Question: I'm trying to style individual table cells in an JavaFX2 'TableView' (to indicate that a table cell value is changed, contains an error, etc). To achieve this, I have created a custom 'TableCell' that sets the proper CSS class, based on it's content.
This works to some degree, but the problem is that I now lose all effects, the hover, the selection color gradient etc. (i.e. the pseudo classes).
I've read <URL>. If you can explain why, and provide a solution, I'd be happy to accept that.
I've also seen <URL>.
Below is an SSCCE that demonstrates the issue.
Screen shot (this looks like what I want, except the hover and selection doesn't work):

TableViewSample.java (based on <URL>:
'''
import javafx.application.Application;
import javafx.beans.property.SimpleStringProperty;
import javafx.collections.FXCollections;
import javafx.collections.ObservableList;
import javafx.geometry.Insets;
import javafx.scene.Group;
import javafx.scene.Scene;
import javafx.scene.control.Label;
import javafx.scene.control.SelectionMode;
import javafx.scene.control.TableCell;
import javafx.scene.control.TableColumn;
import javafx.scene.control.TableView;
import javafx.scene.control.cell.PropertyValueFactory;
import javafx.scene.layout.VBox;
import javafx.scene.text.Font;
import javafx.stage.Stage;
import javafx.util.Callback;
public class TableViewSample extends Application {
public static final String CSS_ORIGINAL = "cell-renderer-original";
public static final String CSS_CHANGED = "cell-renderer-changed";
public static final String CSS_ERROR = "cell-renderer-error";
public static final String CSS_ERROR_AND_CHANGED = "cell-renderer-error-and-changed";
private TableView<Person> table = new TableView<>();
private final ObservableList<Person> data =
FXCollections.observableArrayList(
new Person("Jacob", "Smith", "jacob.smith@example.com"),
new Person("Isabella", "Johnson", "isabella.johnson@example.com"),
new Person("Ethan", "Williams", "ethan.williams@example.com"),
new Person("Emma", "Jones", "emma.jones@example.com"),
new Person("Michael", "Brown", "michael.brown@example.com")
);
public static void main(String[] args) {
launch(args);
}
@Override
public void start(Stage stage) {
Scene scene = new Scene(new Group());
stage.setTitle("Table View Sample");
stage.setWidth(450);
stage.setHeight(500);
Label label = new Label("Address Book");
label.setFont(new Font("Arial", 20));
table.setEditable(true);
// Cell selection only (I need this)
table.getSelectionModel().setCellSelectionEnabled(true);
table.getSelectionModel().setSelectionMode(SelectionMode.MULTIPLE);
TableColumn<Person, String> firstNameCol = new TableColumn<>("First Name");
firstNameCol.setMinWidth(100);
firstNameCol.setCellValueFactory(new PropertyValueFactory<Person, String>("firstName"));
TableColumn<Person, String> lastNameCol = new TableColumn<>("Last Name");
lastNameCol.setMinWidth(100);
lastNameCol.setCellValueFactory(new PropertyValueFactory<Person, String>("lastName"));
TableColumn<Person, String> emailCol = new TableColumn<>("Email");
emailCol.setMinWidth(200);
emailCol.setCellValueFactory(new PropertyValueFactory<Person, String>("email"));
// Install custom cell renderer
emailCol.setCellFactory(new Callback<TableColumn<Person, String>, TableCell<Person, String>>() {
@Override public TableCell<Person, String> call(final TableColumn<Person, String> personStringTableColumn) {
return new BackgroundTableCell();
}
});
table.setItems(data);
table.getColumns().addAll(firstNameCol, lastNameCol, emailCol);
VBox vbox = new VBox();
vbox.setSpacing(5);
vbox.setPadding(new Insets(10, 0, 0, 10));
vbox.getChildren().addAll(label, table);
((Group) scene.getRoot()).getChildren().addAll(vbox);
scene.getStylesheets().add(getClass().getResource("/my.css").toExternalForm());
stage.setScene(scene);
stage.show();
}
public static class Person {
private final SimpleStringProperty firstName;
private final SimpleStringProperty lastName;
private final SimpleStringProperty email;
private Person(String fName, String lName, String email) {
this.firstName = new SimpleStringProperty(fName);
this.lastName = new SimpleStringProperty(lName);
this.email = new SimpleStringProperty(email);
}
public String getFirstName() {
return firstName.get();
}
public void setFirstName(String fName) {
firstName.set(fName);
}
public String getLastName() {
return lastName.get();
}
public void setLastName(String fName) {
lastName.set(fName);
}
public String getEmail() {
return email.get();
}
public void setEmail(String fName) {
email.set(fName);
}
}
// My custom background cell renderer
private static class BackgroundTableCell extends TableCell<Person, String> {
@Override protected void updateItem(final String item, final boolean empty) {
super.updateItem(item, empty);
setText(empty ? "" : item);
getStyleClass().removeAll(CSS_ORIGINAL, CSS_CHANGED, CSS_ERROR, CSS_ERROR_AND_CHANGED);
updateStyles(empty ? null : item);
}
private void updateStyles(String item) {
if (item == null) {
return;
}
if (item.startsWith("i") || item.startsWith("j")) {
getStyleClass().add(CSS_CHANGED);
}
else if (item.startsWith("e")) {
getStyleClass().add(CSS_ERROR);
}
else if (item.startsWith("m")) {
getStyleClass().add(CSS_ERROR_AND_CHANGED);
}
}
}
}
'''
my.css:
'''
.cell-renderer-changed {
-fx-background-color: rgba(255, 248, 33, .4);
/*-fx-control-inner-background: rgb(255, 248, 33);*/
-fx-accent: derive(-fx-control-inner-background, -40%);
-fx-cell-hover-color: #cce3f4;
-fx-cell-focus-inner-border: #85b9de;
}
.cell-renderer-error {
-fx-background-color: rgba(255, 159, 160, .4);
/*-fx-control-inner-background: rgb(255, 159, 160);*/
-fx-accent: derive(-fx-control-inner-background, -40%);
-fx-cell-hover-color: #cce3f4;
-fx-cell-focus-inner-border: #85b9de;
}
.cell-renderer-error-and-changed {
-fx-background-color: rgba(255, 205, 158, .4);
/*-fx-control-inner-background: rgb(255, 205, 158);*/
-fx-accent: derive(-fx-control-inner-background, -40%);
-fx-cell-hover-color: #cce3f4;
-fx-cell-focus-inner-border: #85b9de;
}
'''
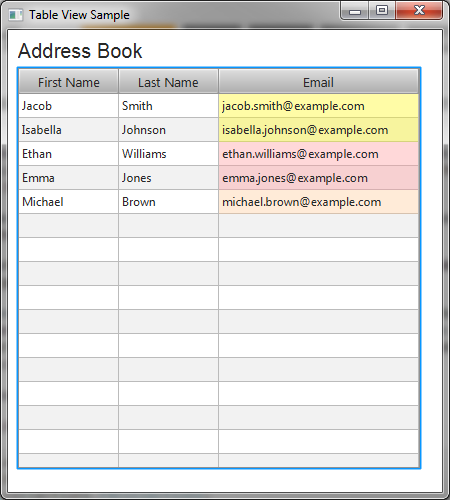
Answer: While not what I wanted, I eventually found a way to create a CSS that doesn't contain too much redundancy.
Many thanks to @James_D for helping out!
Here's the updated 'my.css':
'''
.cell-renderer-changed {
my-bg: rgba(255, 248, 33, .5);
-fx-background-color: my-bg;
}
.cell-renderer-error {
my-bg: rgba(255, 159, 160, .5);
-fx-background-color: my-bg;
}
.cell-renderer-error-and-changed {
my-bg: rgba(255, 205, 158, .5);
-fx-background-color: my-bg;
}
/* Restore default behaviour from caspian.css */
.cell-renderer-changed:hover, .cell-renderer-error:hover, .cell-renderer-error-and-changed:hover {
-fx-background-color: -fx-table-cell-border-color, -fx-cell-hover-color;
-fx-background-insets: 0, 0 0 1 0;
}
.cell-renderer-changed:selected, .cell-renderer-error:selected, .cell-renderer-error-and-changed:selected {
-fx-background: -fx-accent;
-fx-background-color: -fx-selection-bar;
-fx-text-fill: -fx-selection-bar-text;
-fx-background-insets: 0 0 1 0;
}
.cell-renderer-changed:focused:selected, .cell-renderer-error:focused:selected, .cell-renderer-error-and-changed:focused:selected {
-fx-background-color: -fx-focus-color, -fx-cell-focus-inner-border, -fx-selection-bar;
-fx-background-insets: 0 1 0 0, 1 2 1 1, 2 3 2 2;
-fx-background: -fx-accent;
-fx-text-fill: -fx-selection-bar-text;
}
.cell-renderer-changed:focused, .cell-renderer-error:focused, .cell-renderer-error-and-changed:focused {
-fx-background-color: -fx-focus-color, -fx-cell-focus-inner-border, my-bg;
/*-fx-background-color: -fx-focus-color, -fx-cell-focus-inner-border, transparent;*/
-fx-background-insets: 0 1 0 0, 1 2 1 1, 2 3 2 2;
}
'''